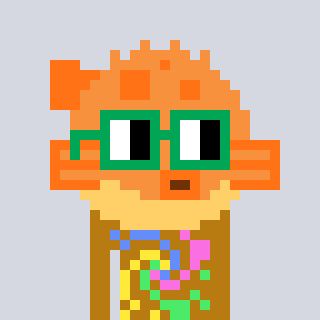
a pixel art character with square green glasses, a pufferfish-shaped head and a gold-colored body on a cool background